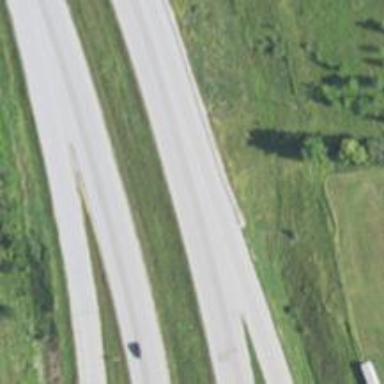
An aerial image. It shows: Asphalt motorway link.